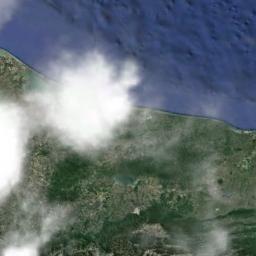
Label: cloud